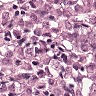
Metastatic tissue present: yes